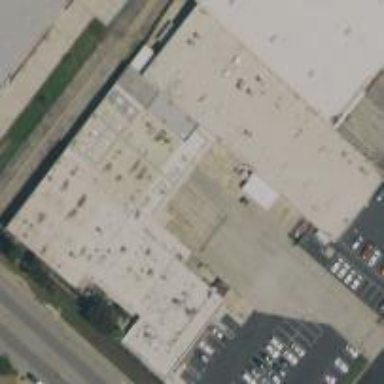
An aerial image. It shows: Factory building.